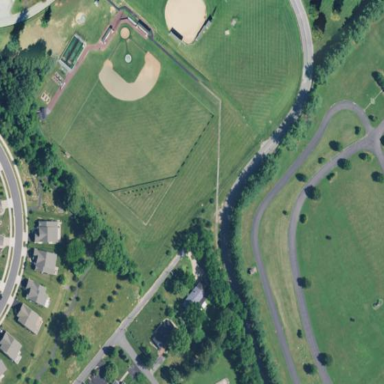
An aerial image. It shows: Baseball pitch for leisure land activities.